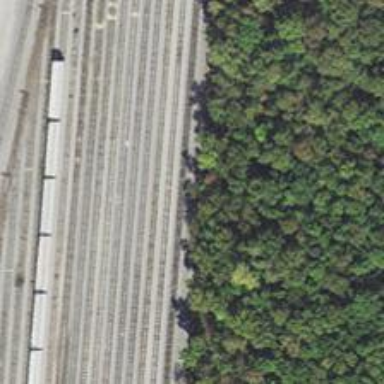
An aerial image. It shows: Railway yard.